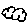
Label: cloud